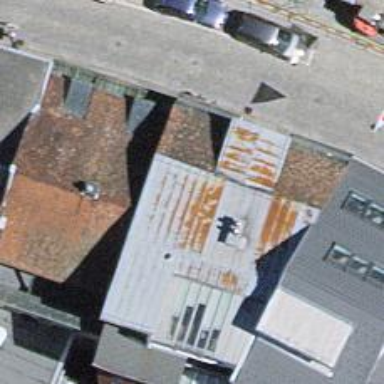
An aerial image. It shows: Café.